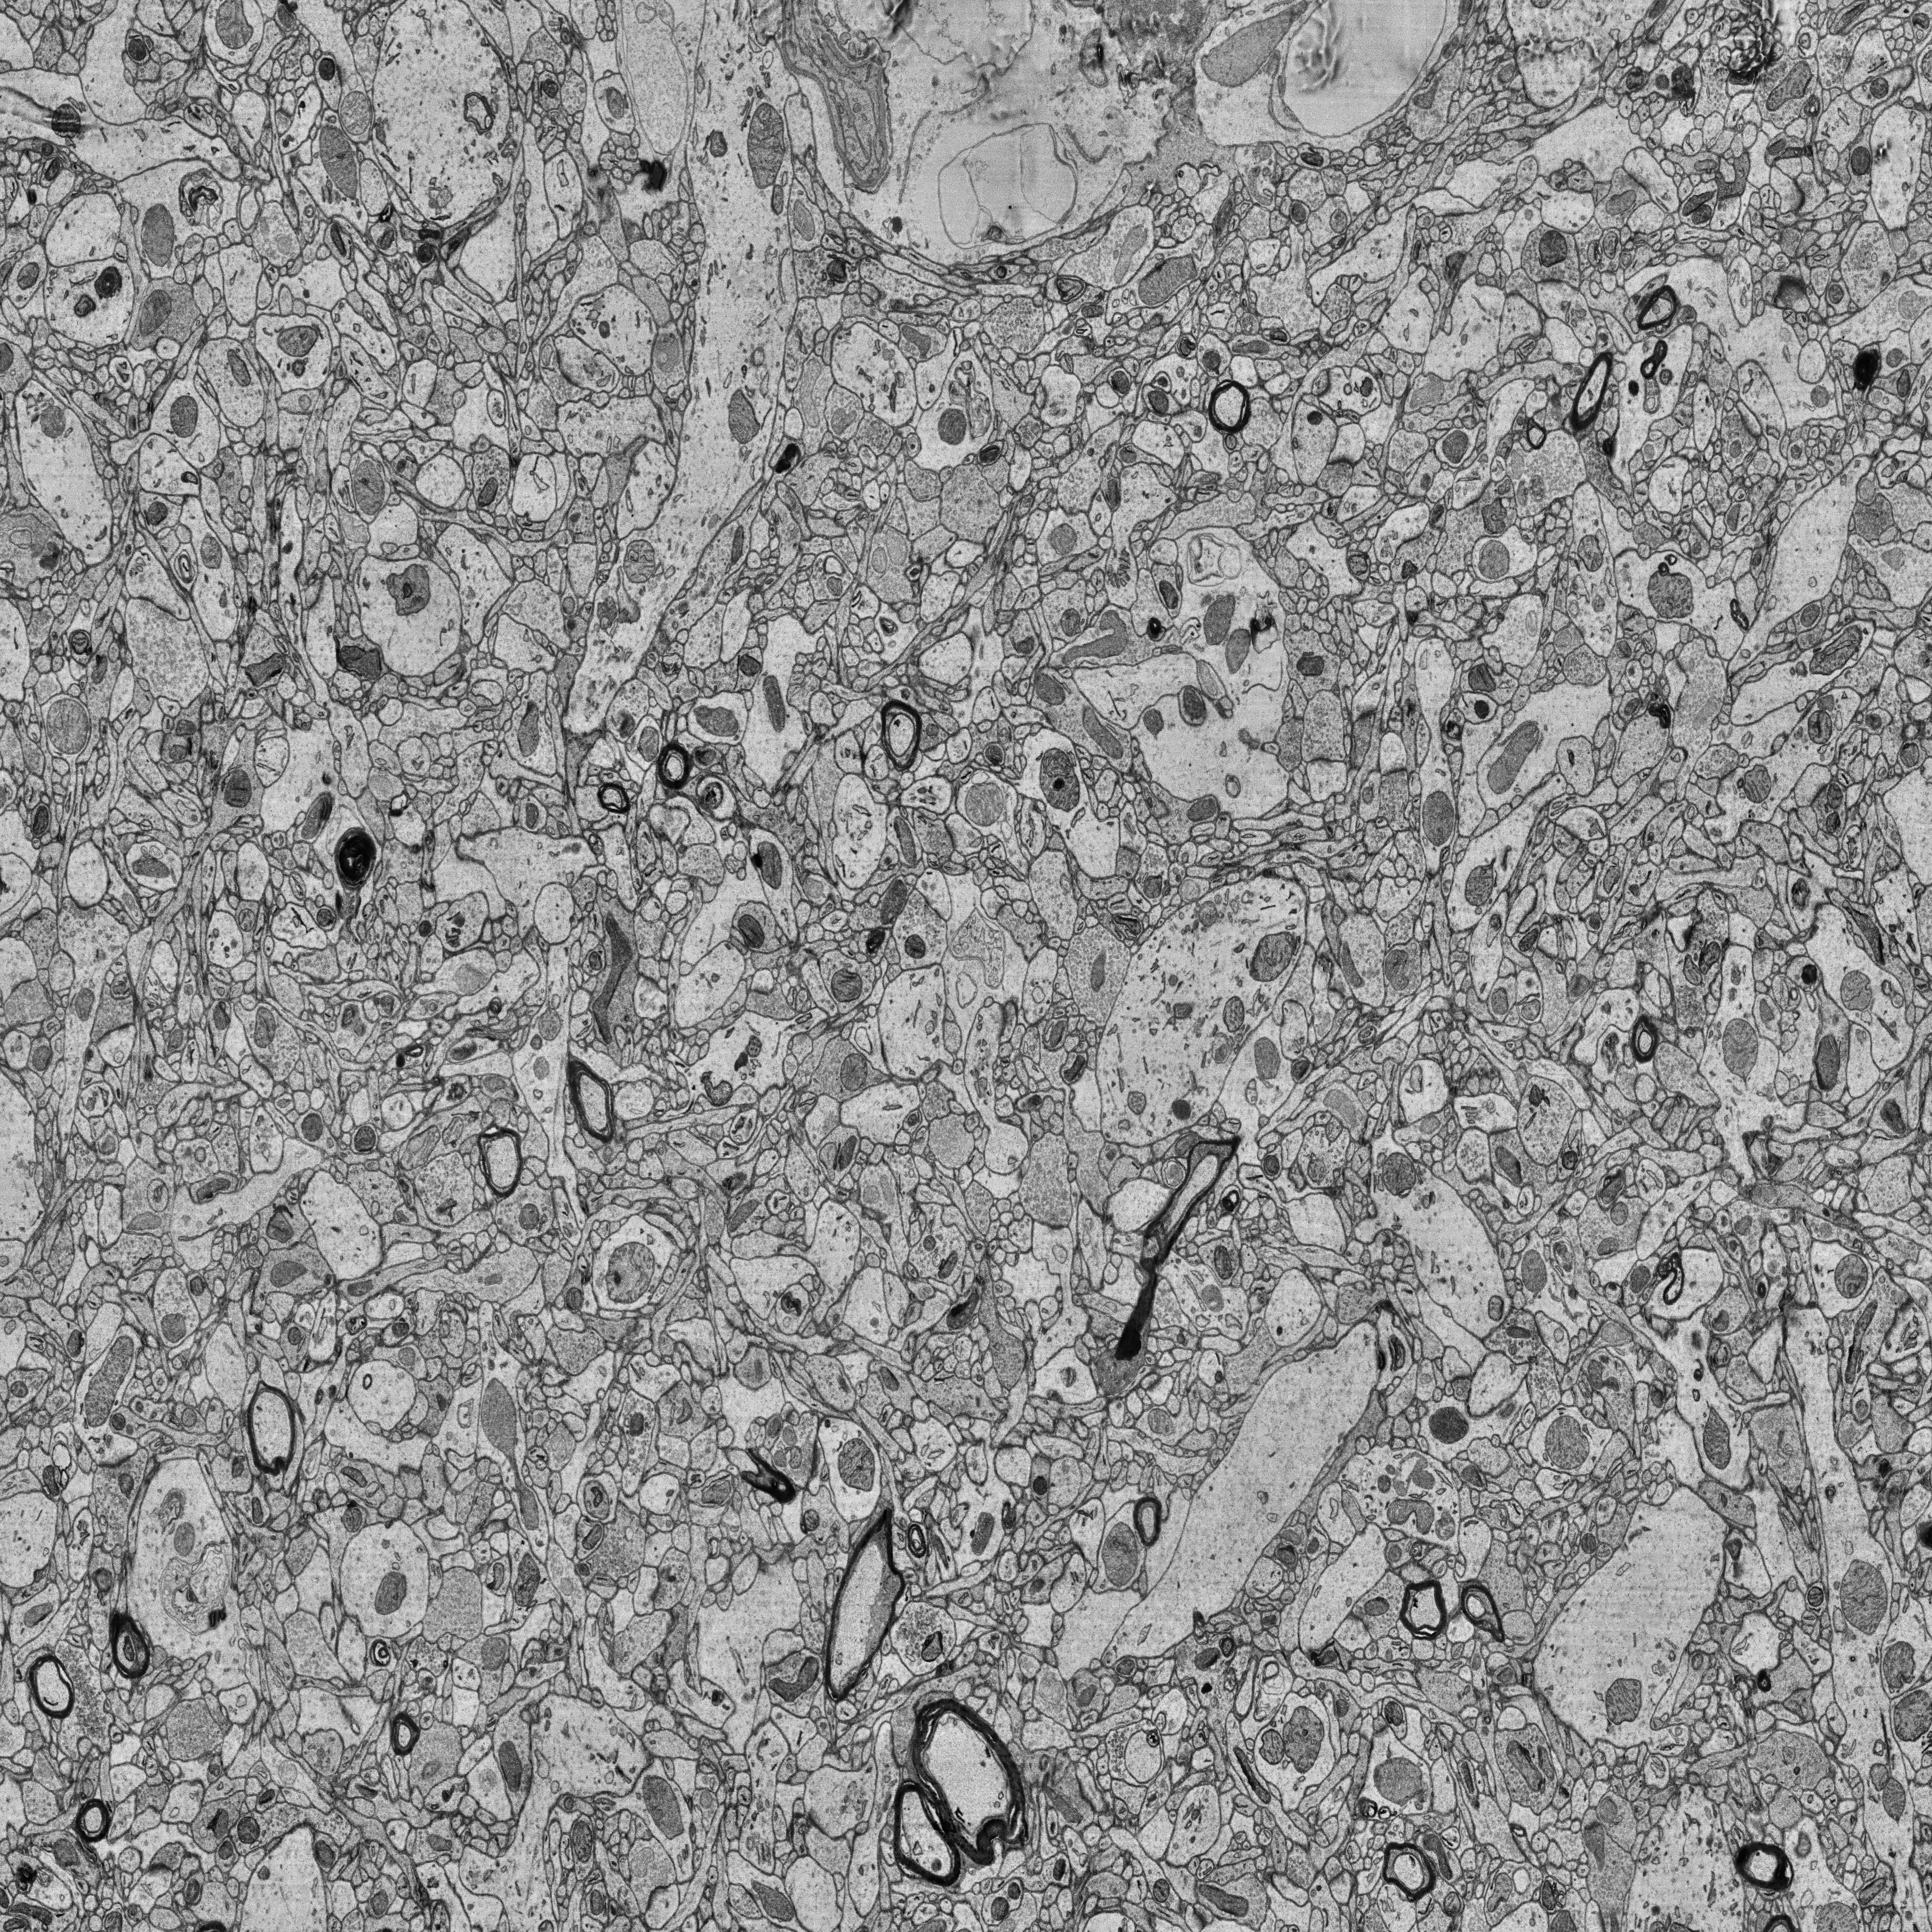
Electron microscopy slice of human cortex tissue
Slice depth (z): 113
Mitochondria instances in slice: 483